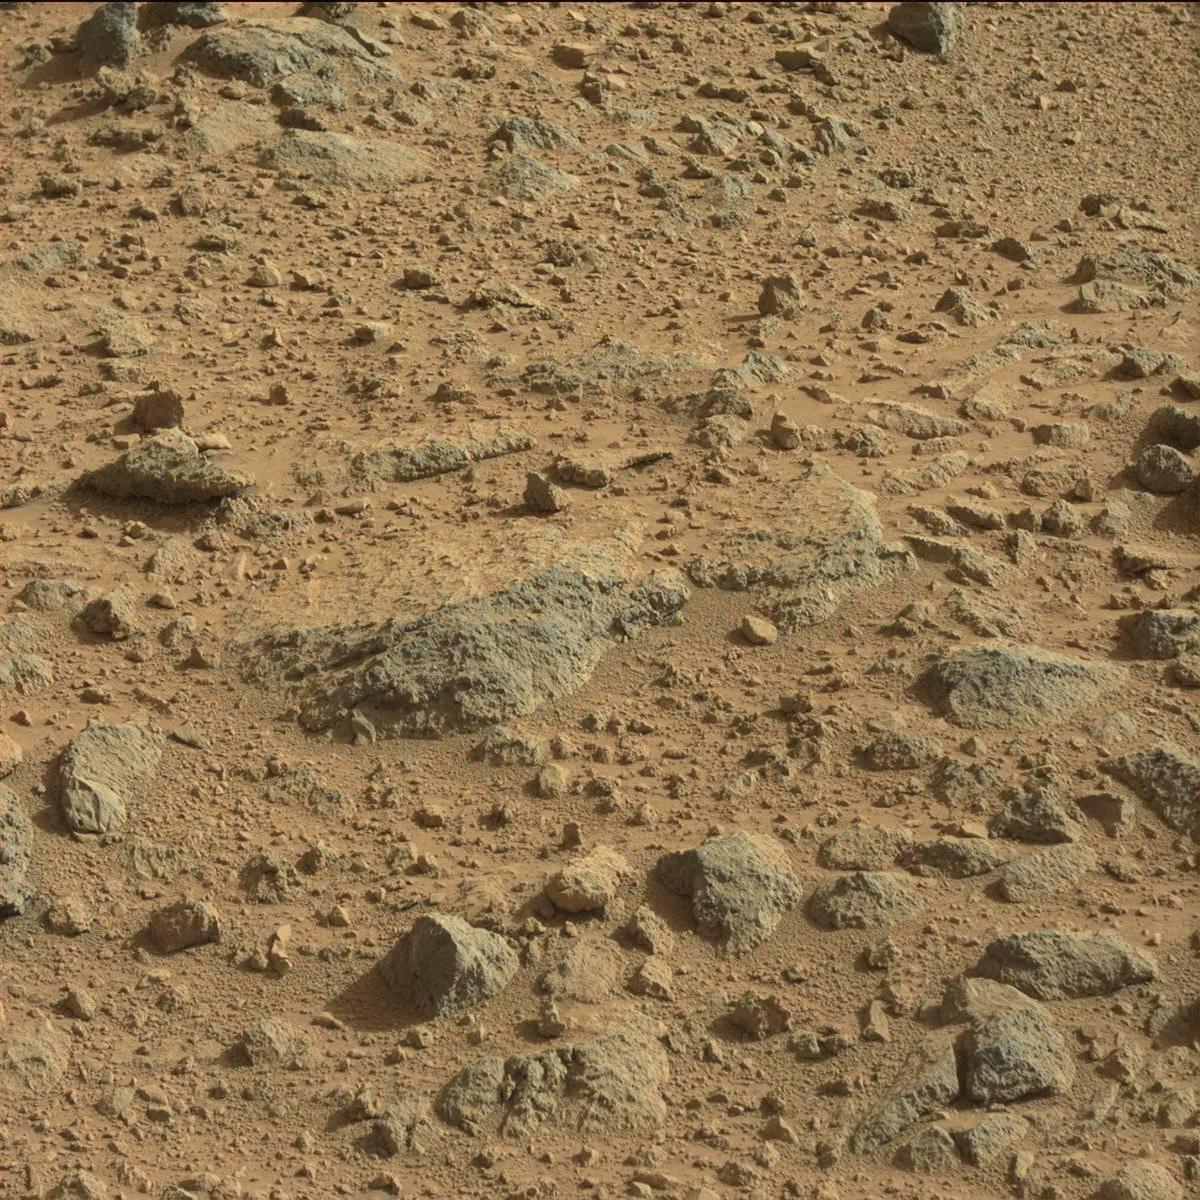
Terrain classes present: Bedrock, Sand / Soil